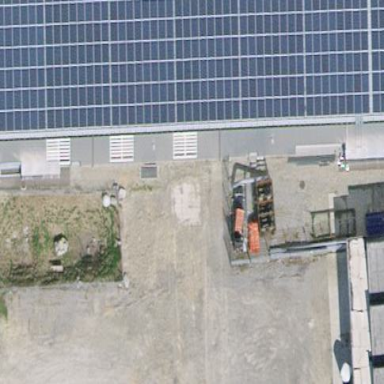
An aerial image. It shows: Solar photovoltaic panel generator.